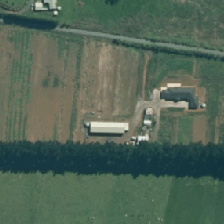
Land cover: shortrotation_cropland